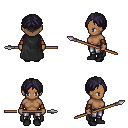
a pixel art fantasy rpg character, female body template, human, dark skin, black cape, metal pants, raven parted hairstyle, cloth bracers, black shoes, spear, four views (front, back, left, right), 2x2 character sprite sheet, small pixel art, hard edges, no anti-aliasing